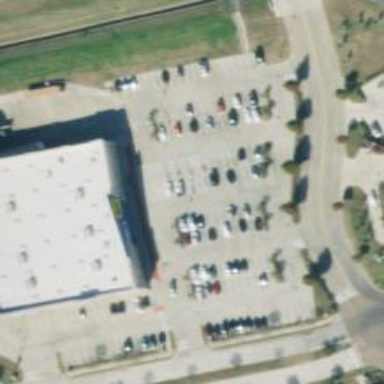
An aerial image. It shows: Parking space.